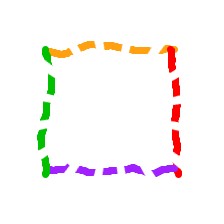
Shape: square